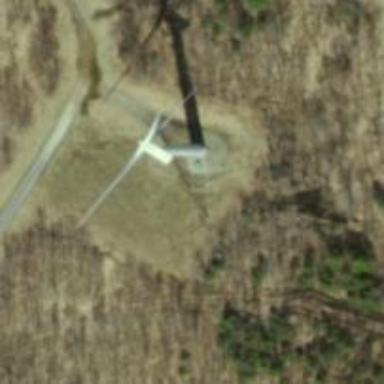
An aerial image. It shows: Wind generator using wind turbines of horizontal axis.